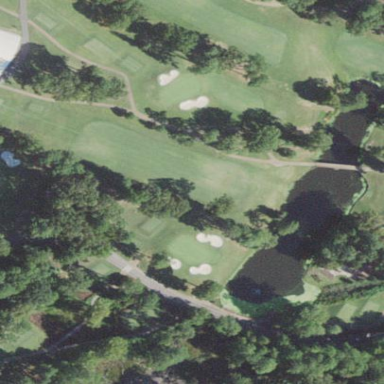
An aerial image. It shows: Rough area on grassy golf course.